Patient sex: M
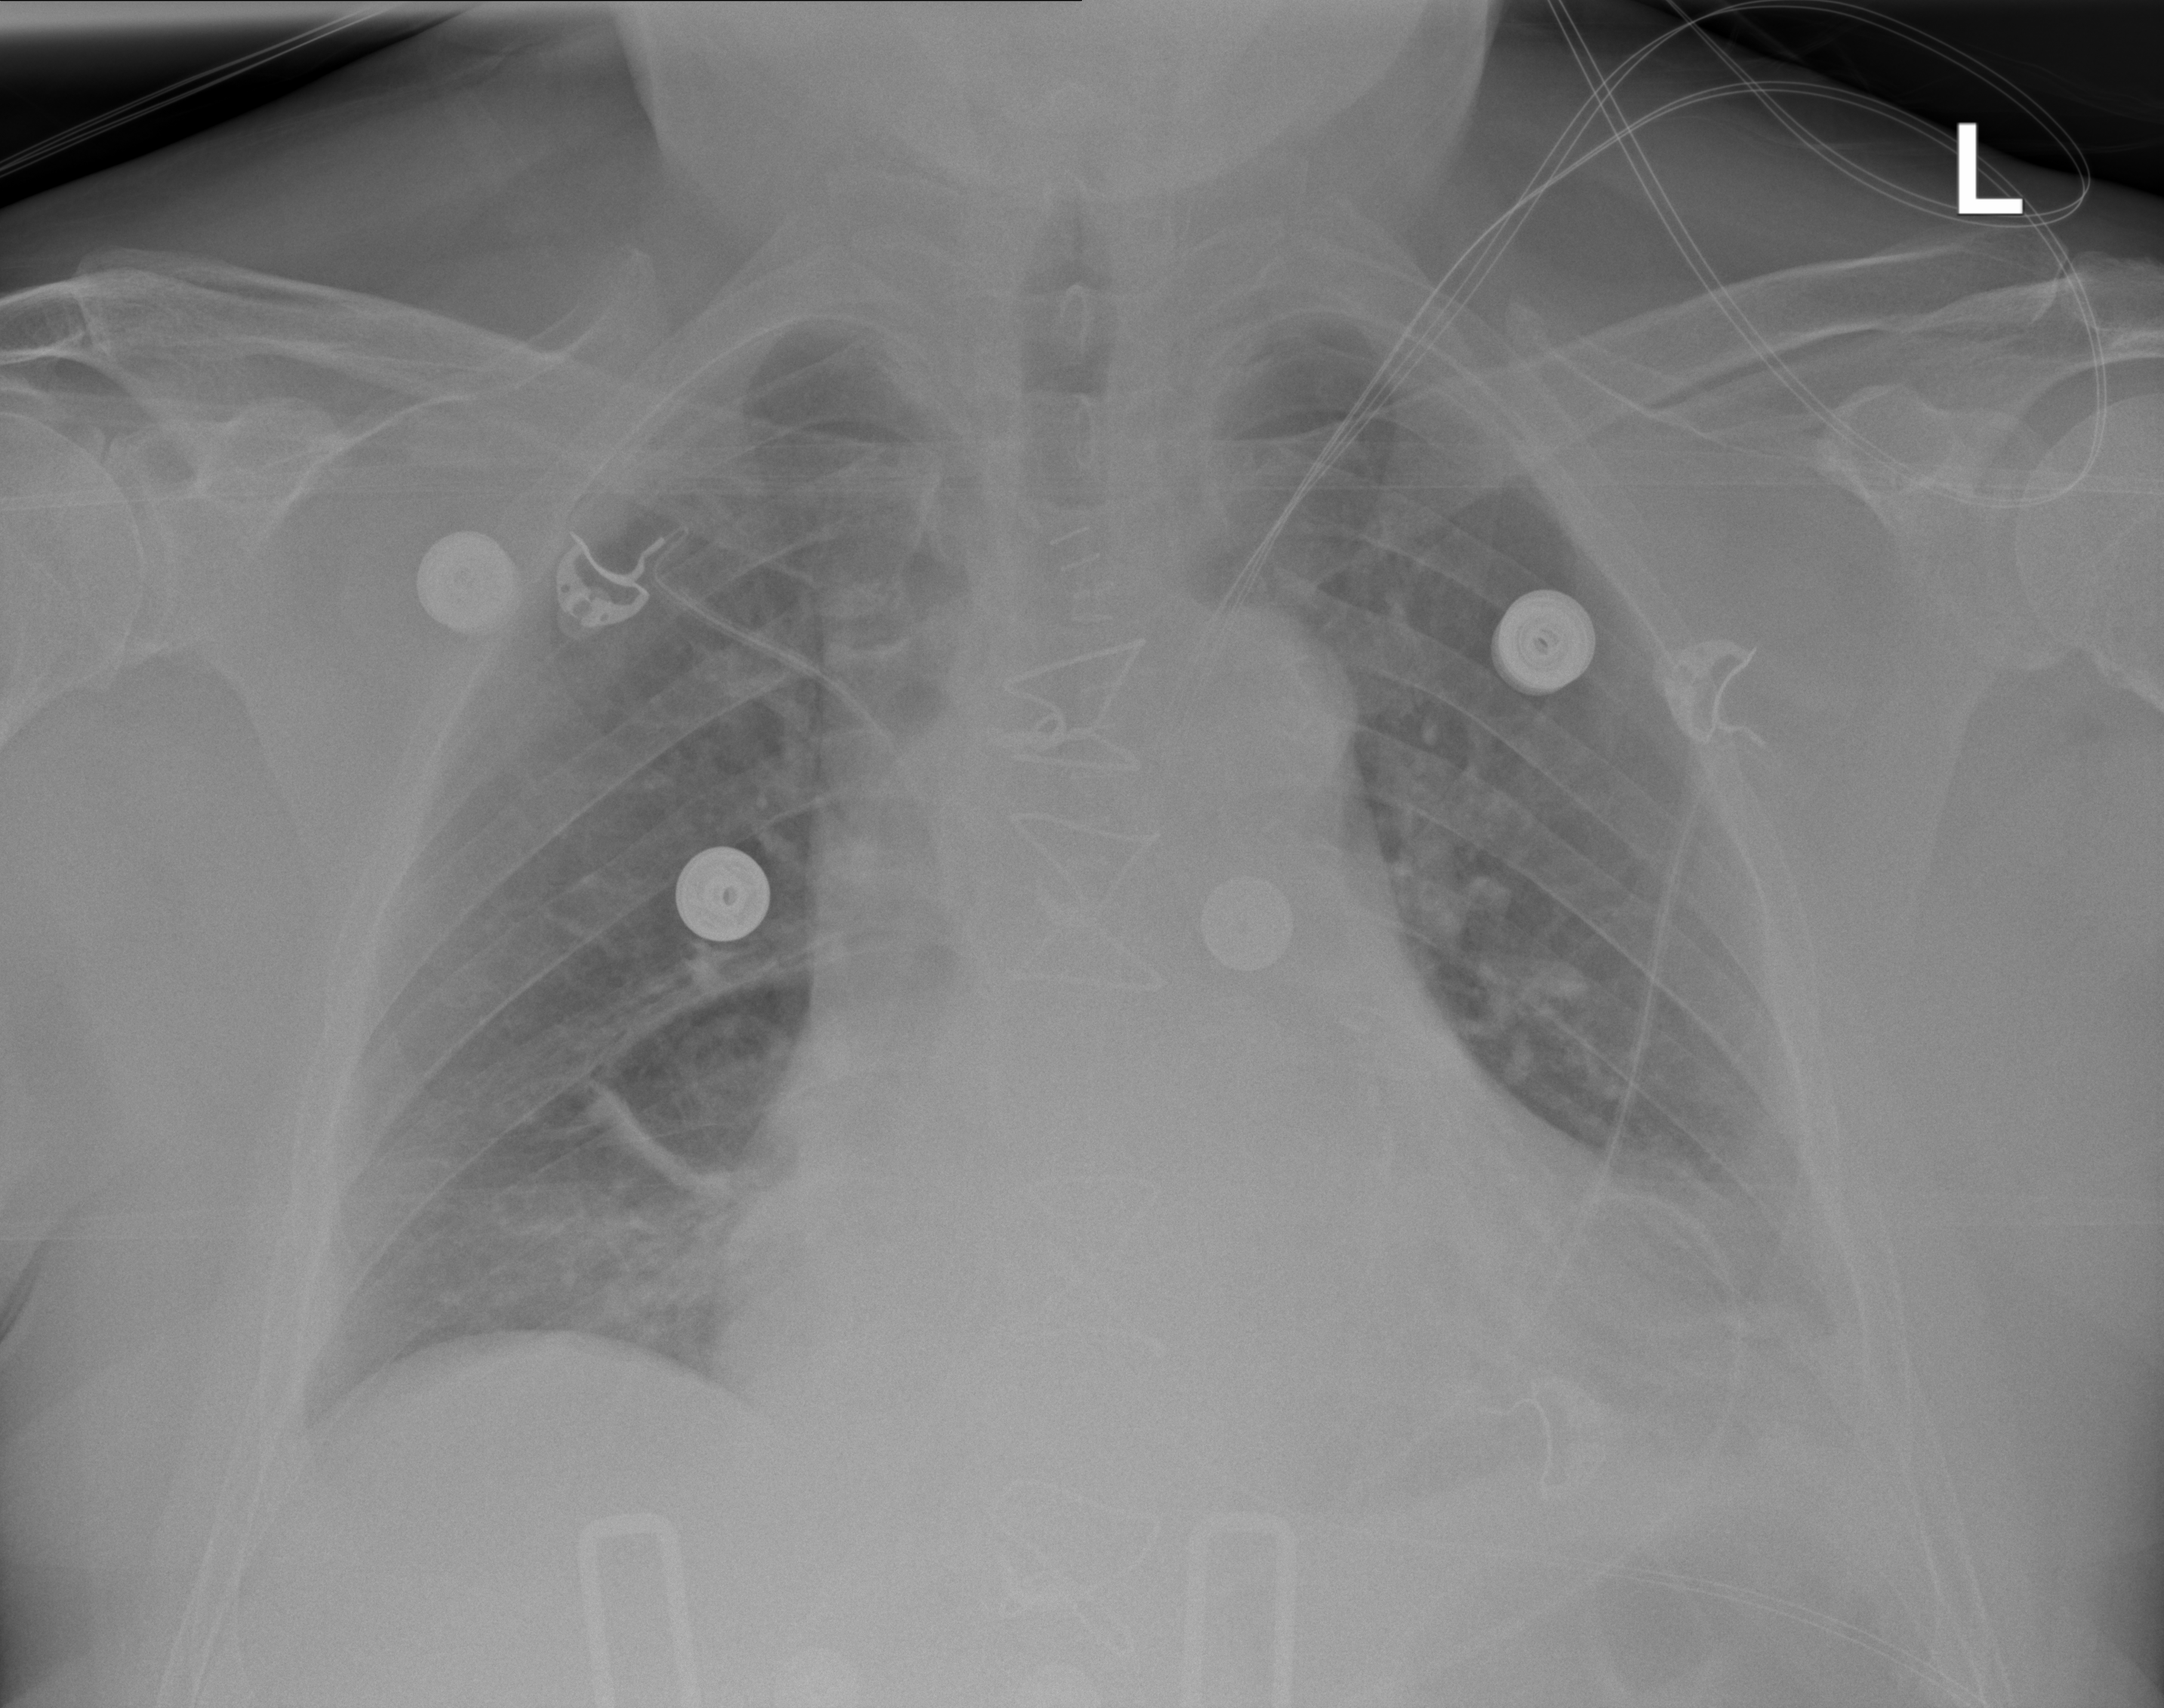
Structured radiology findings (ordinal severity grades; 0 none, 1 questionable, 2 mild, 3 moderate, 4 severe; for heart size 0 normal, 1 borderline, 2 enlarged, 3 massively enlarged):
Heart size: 2
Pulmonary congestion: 0
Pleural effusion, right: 0
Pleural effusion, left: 2
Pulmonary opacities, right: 2
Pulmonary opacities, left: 0
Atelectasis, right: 2
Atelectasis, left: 2